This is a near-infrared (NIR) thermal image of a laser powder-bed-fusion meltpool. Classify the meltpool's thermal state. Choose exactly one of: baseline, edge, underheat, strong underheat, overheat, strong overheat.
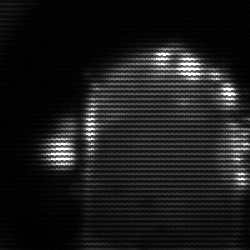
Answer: baseline